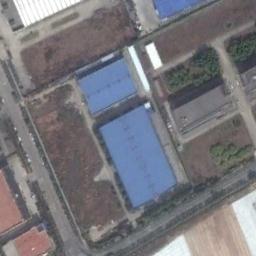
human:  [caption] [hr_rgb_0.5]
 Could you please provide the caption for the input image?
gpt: In an industrial area, There are neatly planned factories and roads, There are green belts, And there are several free plots .

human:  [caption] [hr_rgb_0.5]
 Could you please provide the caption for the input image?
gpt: The houses in the industrial area are mainly above .

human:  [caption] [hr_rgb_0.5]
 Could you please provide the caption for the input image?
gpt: There are many houses of different shapes and sizes in the industrial zone .

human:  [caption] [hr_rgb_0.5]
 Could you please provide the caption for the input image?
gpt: The industrial area with two blue workshops and some other colors of workshops is surrounded by a wasteland .

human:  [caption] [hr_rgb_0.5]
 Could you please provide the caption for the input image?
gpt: There are two blue buildings with bare land around on the industrial area .